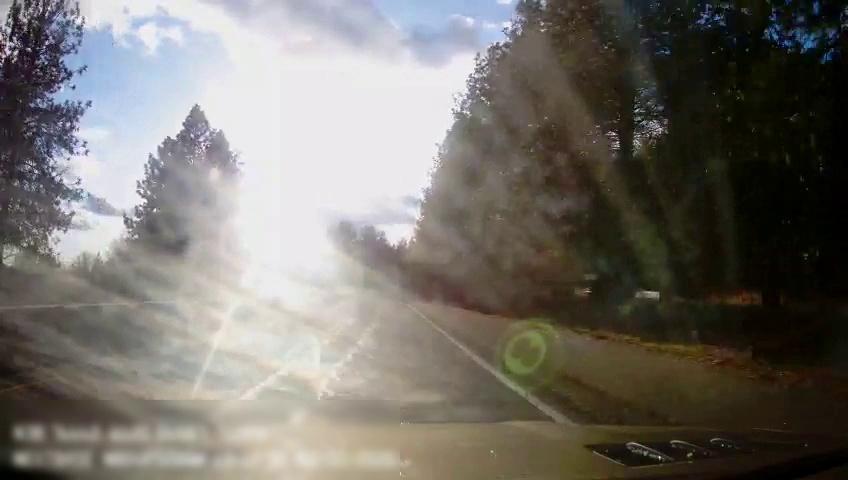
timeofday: Day
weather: Sunny
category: Drivable Space
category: Lanes | Alternate Lane
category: Lanes | Current Lane
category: Lanes | Alternate Lane